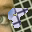
Label: 8